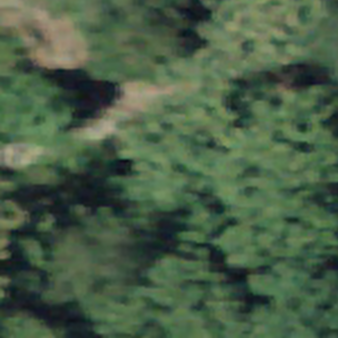
Label: other